Question:
how do i convert the above data structure to
'''
[['Tywin'],['Jamie','Cersi', 'Tyrion'], ['Joeffry', 'Myrcella', 'Tomen', 'Lin']]
'''
Here's my code:
'''
let Tree = function(name) {
this.name = name;
this.children = [];
}
Tree.prototype.addChild = function(parent, name) {
const node = lannister.contains(parent);
node.children.push(new Tree(name));
}
var lannister = new Tree('Tywin');
lannister.addChild('Tywin', 'Jamie');
lannister.addChild('Tywin', 'Cersi');
lannister.addChild('Tywin', 'Tyrion');
lannister.addChild('Cersi', 'Joffery');
lannister.addChild('Cersi', 'Myrcella');
lannister.addChild('Cersi', 'Tomen');
lannister.addChild('Tyrion', 'Lin');
bfs();
function bfs(check) {
// console.log('traverseBFS called: ', this);
bfsArray = [];
var queue = [this];
var node;
var tempAr = [];
bfsArray.push([this.name]);
while (queue.length > 0) {
node = queue.shift();
callback(node.name, node.children.length);
console.log('current node is: ', node, node.children.length);
for (var i = 0; i < node.children.length; i++) {
queue.push(node.children[i]);
tempAr.push(node.children[i].name);
if (i === node.children.length - 1) {
// console.log('The bfs is ', bfsArray, tempAr);
bfsArray.push(tempAr);
tempAr = [];
}
}
}
function callback(itm, length) {
// console.log('itm is: ', itm);
if (itm === check) {
node;
}
}
};
'''
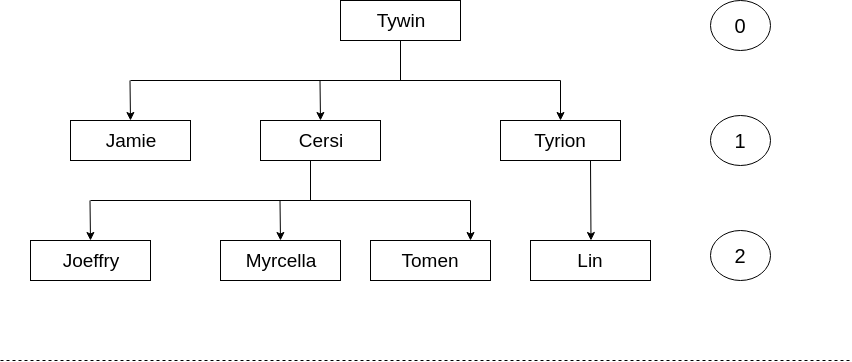
Answer: You could use an array and a recursive function which stores the level and pushes the names to the associated level.
'''
function Node(name) {
this.name = name;
this.children = [];
}
function Tree(name) {
this.tree = new Node(name);
}
Tree.prototype.addChild = function (parent, child) {
function findParent(node) {
var found;
if (node.name === parent) return node;
node.children.some(n => found = findParent(n));
return found;
}
var node = findParent(this.tree) || this.tree;
node.children.push(new Node(child));
};
Tree.prototype.BST = function () {
const getNodes = (level = 0) => node => {
levels[level] = levels[level] || [];
levels[level].push(node.name);
node.children.forEach(getNodes(level + 1));
};
var levels = [];
getNodes()(this.tree);
return levels;
}
var lannister = new Tree('Tywin');
lannister.addChild('Tywin', 'Jamie');
lannister.addChild('Tywin', 'Cersi');
lannister.addChild('Tywin', 'Tyrion');
lannister.addChild('Cersi', 'Joffery');
lannister.addChild('Cersi', 'Myrcella');
lannister.addChild('Cersi', 'Tomen');
lannister.addChild('Tyrion', 'Lin');
console.log(lannister.BST());
console.log(lannister);
'''
'''
.as-console-wrapper { max-height: 100% !important; top: 0; }
'''